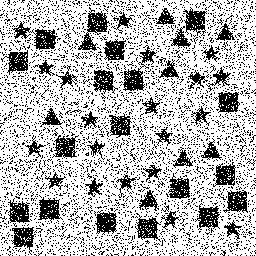
Squares: 19
Triangles: 9
Stars: 20
Total shapes: 48